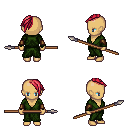
a pixel art fantasy rpg character, female body template, human, tanned skin, green robe, teal pants, ruby red long mohawk hairstyle, cloth bracers, spear, four views (front, back, left, right), 2x2 character sprite sheet, small pixel art, hard edges, no anti-aliasing